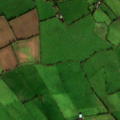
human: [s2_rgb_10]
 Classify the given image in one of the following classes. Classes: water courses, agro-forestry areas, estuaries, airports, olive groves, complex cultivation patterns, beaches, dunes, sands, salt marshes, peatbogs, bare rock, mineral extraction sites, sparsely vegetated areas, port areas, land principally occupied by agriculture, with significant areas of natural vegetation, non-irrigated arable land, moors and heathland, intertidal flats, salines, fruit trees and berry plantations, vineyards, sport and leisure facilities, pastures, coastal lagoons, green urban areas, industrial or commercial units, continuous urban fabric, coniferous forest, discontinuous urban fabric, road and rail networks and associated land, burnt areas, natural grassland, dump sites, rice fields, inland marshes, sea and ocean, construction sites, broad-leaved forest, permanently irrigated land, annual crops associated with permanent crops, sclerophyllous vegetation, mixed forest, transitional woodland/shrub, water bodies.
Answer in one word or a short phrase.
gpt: non-irrigated arable land, pastures